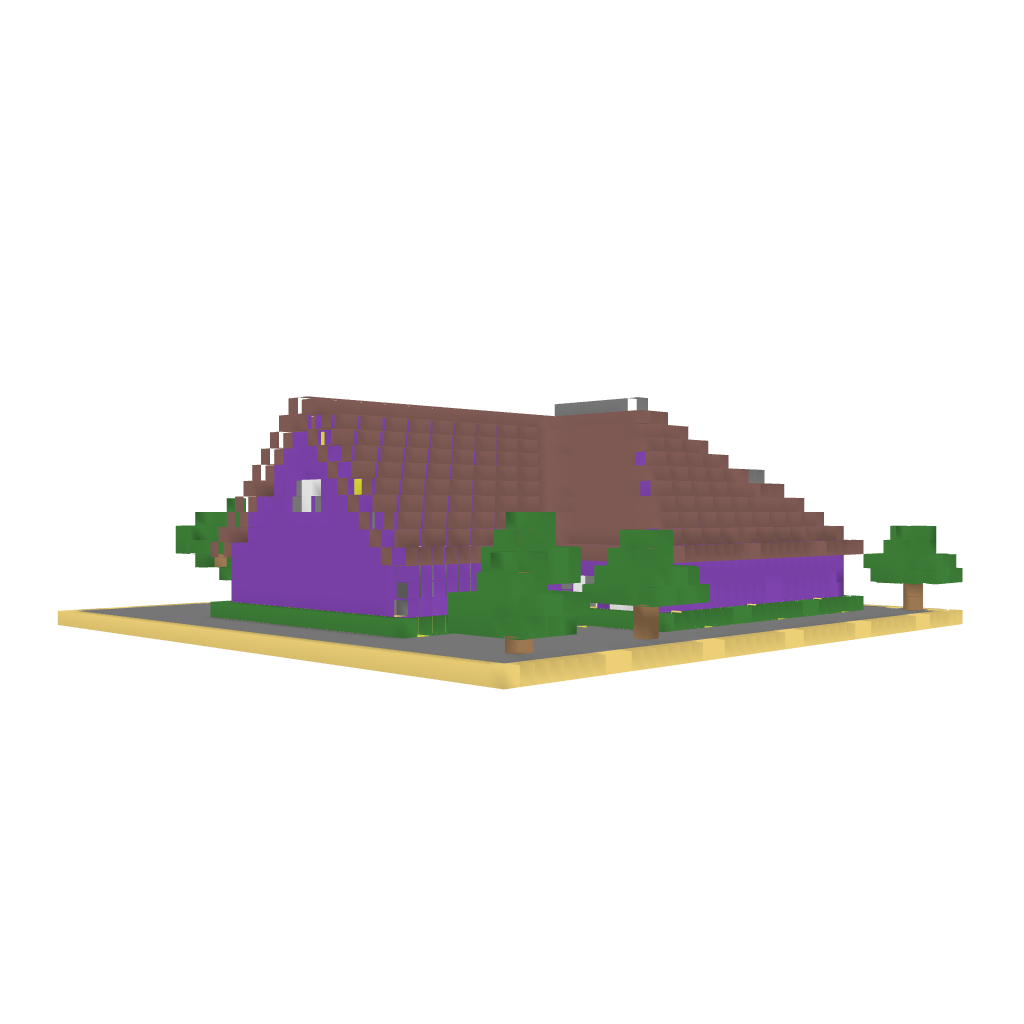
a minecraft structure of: Valter House good quality